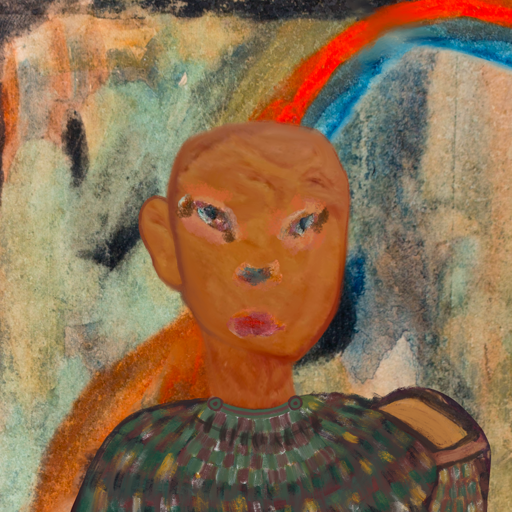
Background: Childish, Head And Neck Front: Pious_Lady, Face Front: Boggyland, Bust: After_Raid, Hair Front: Blank, Head Accessory: Blank, Second Necklace: After_Raid, Necklace: In_The_Sun, Baby: Blank